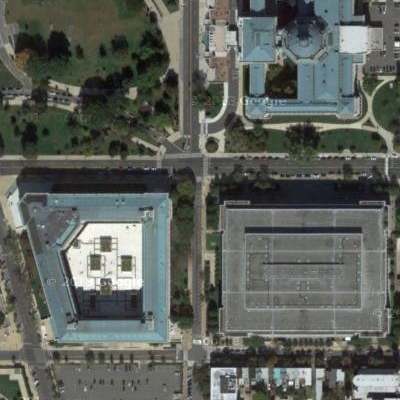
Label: cIndustry